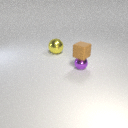
large yellow metal sphere to the left of small purple metal sphere